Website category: book
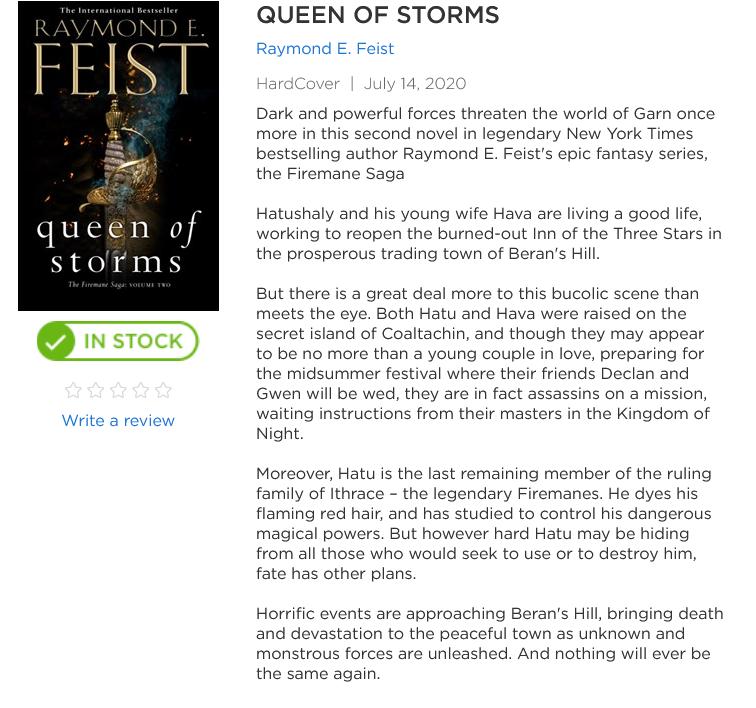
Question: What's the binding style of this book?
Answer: HardCover

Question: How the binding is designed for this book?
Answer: HardCover

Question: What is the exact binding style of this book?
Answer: HardCover

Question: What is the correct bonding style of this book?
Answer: HardCover

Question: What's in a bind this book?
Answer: HardCover

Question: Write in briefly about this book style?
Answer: HardCover

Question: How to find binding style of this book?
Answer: HardCover

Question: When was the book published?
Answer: July 14, 2020

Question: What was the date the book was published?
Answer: July 14, 2020

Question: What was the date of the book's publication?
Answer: July 14, 2020

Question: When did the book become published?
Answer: July 14, 2020

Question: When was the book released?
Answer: July 14, 2020

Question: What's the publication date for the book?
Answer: July 14, 2020